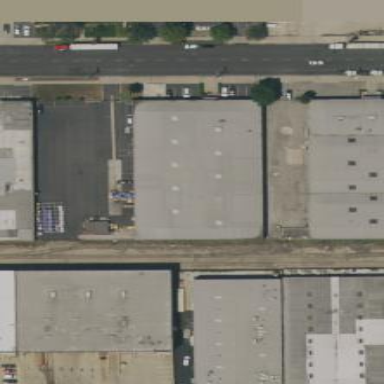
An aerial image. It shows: Warehouse.